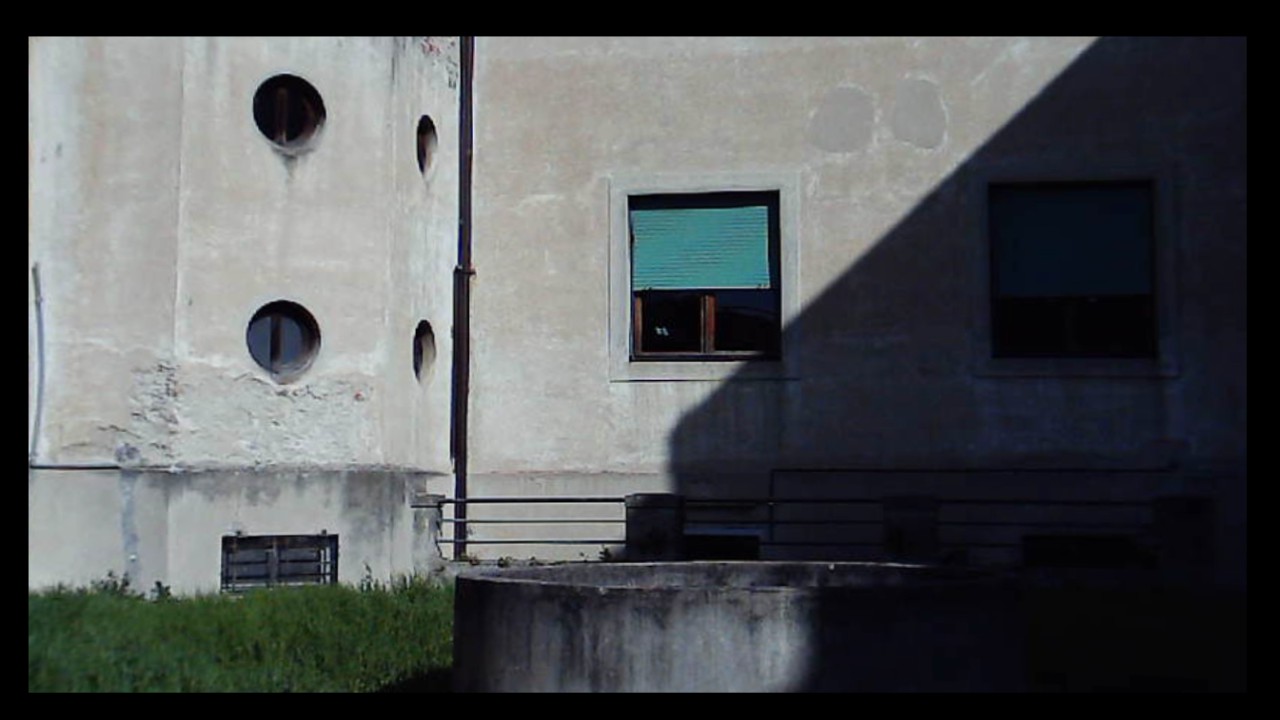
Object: Betafpv air75